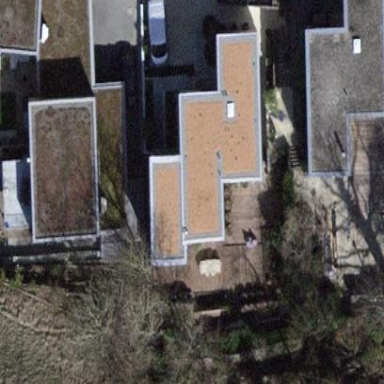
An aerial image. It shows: Residential building.